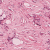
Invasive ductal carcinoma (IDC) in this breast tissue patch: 1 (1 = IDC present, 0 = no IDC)